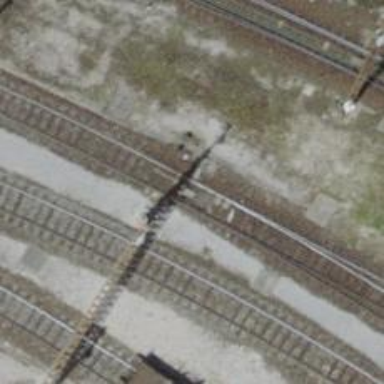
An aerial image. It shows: Railway switch.